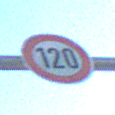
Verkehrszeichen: Geschwindigkeit120
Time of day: MorningAfternoon
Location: Outdoor (Urban)
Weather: Clear
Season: NotSpecified
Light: Natural